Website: apple
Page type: newsletter-management
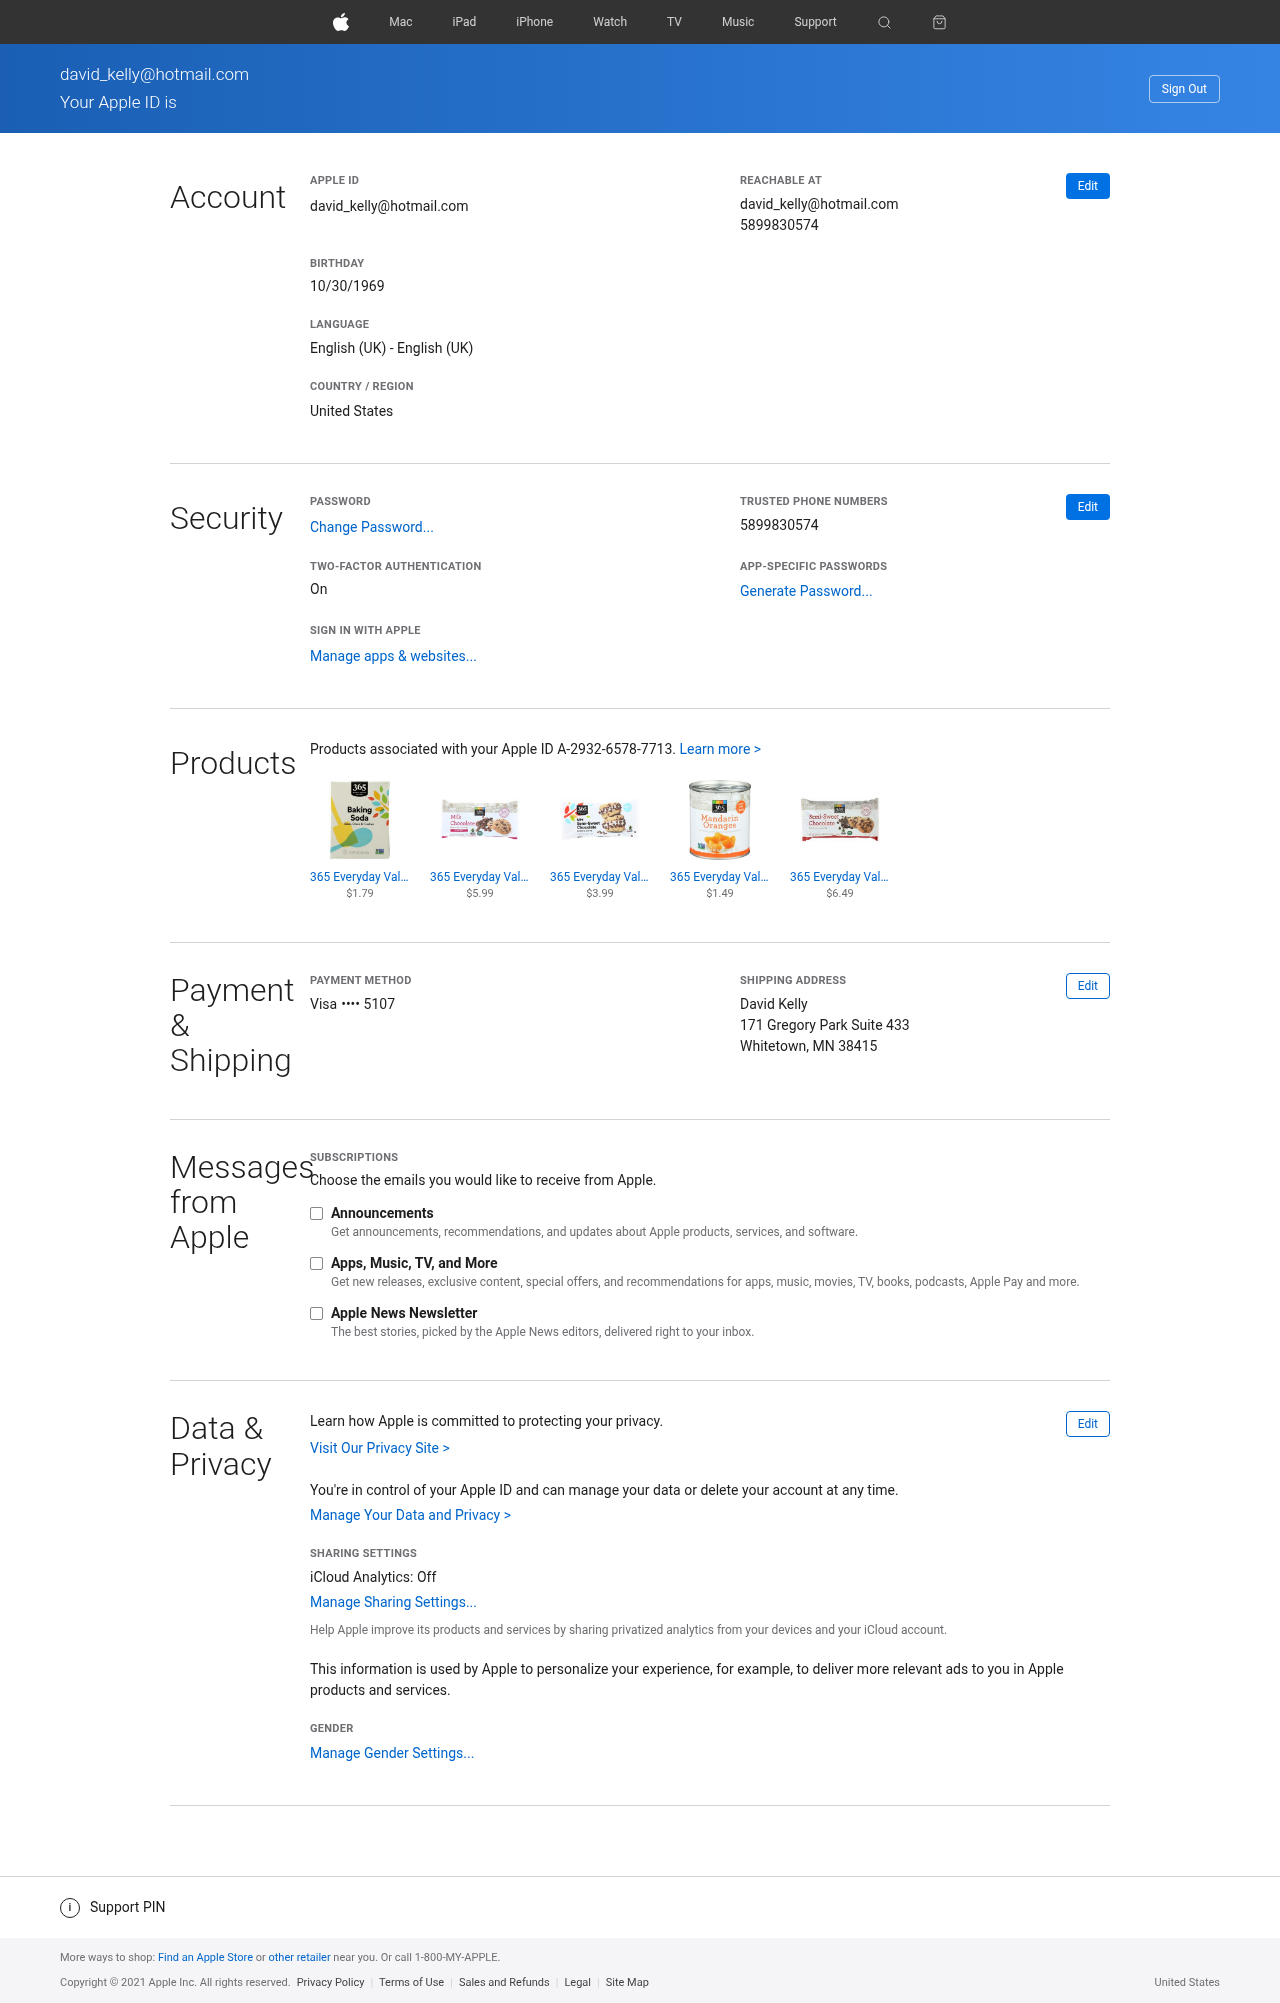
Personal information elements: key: PII_CARD_LAST4
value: •••• 5107
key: PII_CARD_TYPE
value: Visa
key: PII_CITY_STATE_ZIP
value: Whitetown, MN 38415
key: PII_COUNTRY
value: United States
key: PII_DOB
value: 10/30/1969
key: PII_EMAIL
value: david_kelly@hotmail.com
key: PII_FULLNAME
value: David Kelly
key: PII_PHONE
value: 5899830574
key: PII_STREET
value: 171 Gregory Park Suite 433
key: PII_EMAIL2
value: david_kelly@hotmail.com
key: PII_EMAIL3
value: david_kelly@hotmail.com
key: PII_PHONE2
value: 5899830574
Product elements: key: PRODUCT1_NAME
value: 365 Everyday Value, Baking Soda, 16 oz
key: PRODUCT1_PRICE
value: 1.79
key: PRODUCT2_NAME
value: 365 Everyday Value, Milk Chocolate Jumbo Baking Chips, 10 oz
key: PRODUCT2_PRICE
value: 5.99
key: PRODUCT3_NAME
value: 365 Everyday Value, Mini White Chocolate Baking Chips, 12 oz
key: PRODUCT3_PRICE
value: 3.99
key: PRODUCT4_NAME
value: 365 Everyday Value, Mandarin Oranges California, 10.5 Ounce
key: PRODUCT4_PRICE
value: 1.49
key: PRODUCT5_NAME
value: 365 Everyday Value, Semi-Sweet Chocolate Baking Chips, 24 oz
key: PRODUCT5_PRICE
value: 6.49